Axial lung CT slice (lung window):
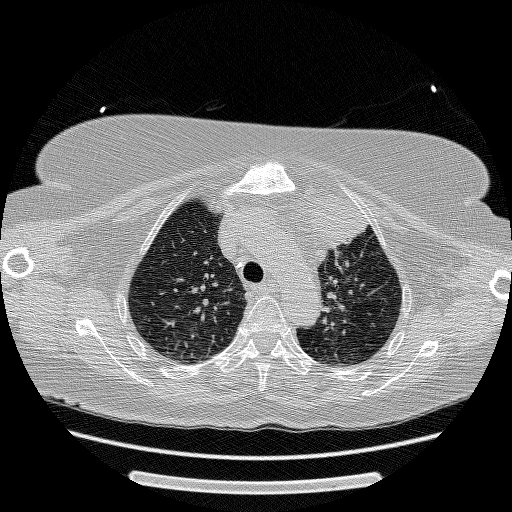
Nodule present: no